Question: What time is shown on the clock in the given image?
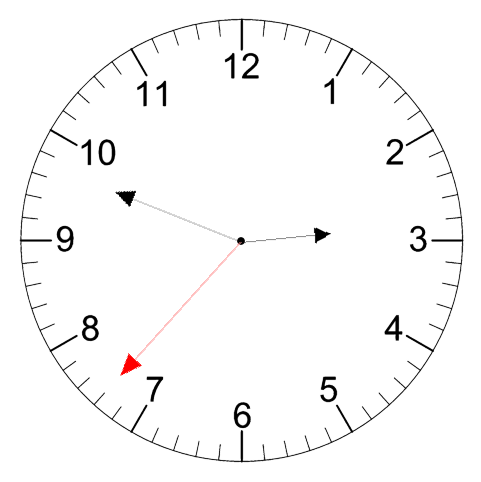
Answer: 02:48:37